На горизонтальной поверхности лежит длинная доска, а на ней брусок такой же массы. Коэффициент трения скольжения между бруском и доской, равный $\mu_{1}$, в три раза превышает коэффициент трения $\mu_{2}$ между доской и горизонтальной плоскостью. Бруску сообщили вдоль доски горизонтальную скорость $v_{0}$. Известно время $\tau$, за которое движение доски относительно поверхности прекратится.
Найдите $\mu_{1}$ и $\mu_{2}$, в предположении, что брусок не соскальзывает с доски.
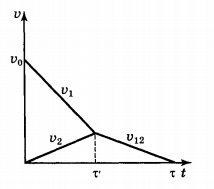
Решение: На рисунке показана качественная диаграмма движения обоих тел, где $v_{1}$, $v_{2}$, $v_{12}$ — скорости бруска, доски и доски с прекратившим по ней скользить бруском.  Брусок движется равнозамедленно, а доска равноускоренно до момента $\tau^{\prime}$. От $\tau^{\prime}$ до $\tau$ оба тела движутся как единое целое. Используя уравнение для системы двух тел $\Delta(m v)=F \tau$, находим $\mu_{2}$, а затем и $\mu_{1}$: $$ m v_{0}=2 \mu_{2} m g \tau, \mu_{2}=\frac{v_{0}}{2 g \tau}, \mu_{1}=3 \frac{v_{0}}{2 g \tau}. $$
Ответ: $$ \mu_{2}=\frac{v_{0}}{2 g \tau}, \\ \mu_{1}=3 \frac{v_{0}}{2 g \tau}. $$
Темы:
T, Механика, Динамика, Всероссийские, Трение, Относительное движение